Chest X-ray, PA view. Patient: 58 years old, sex F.
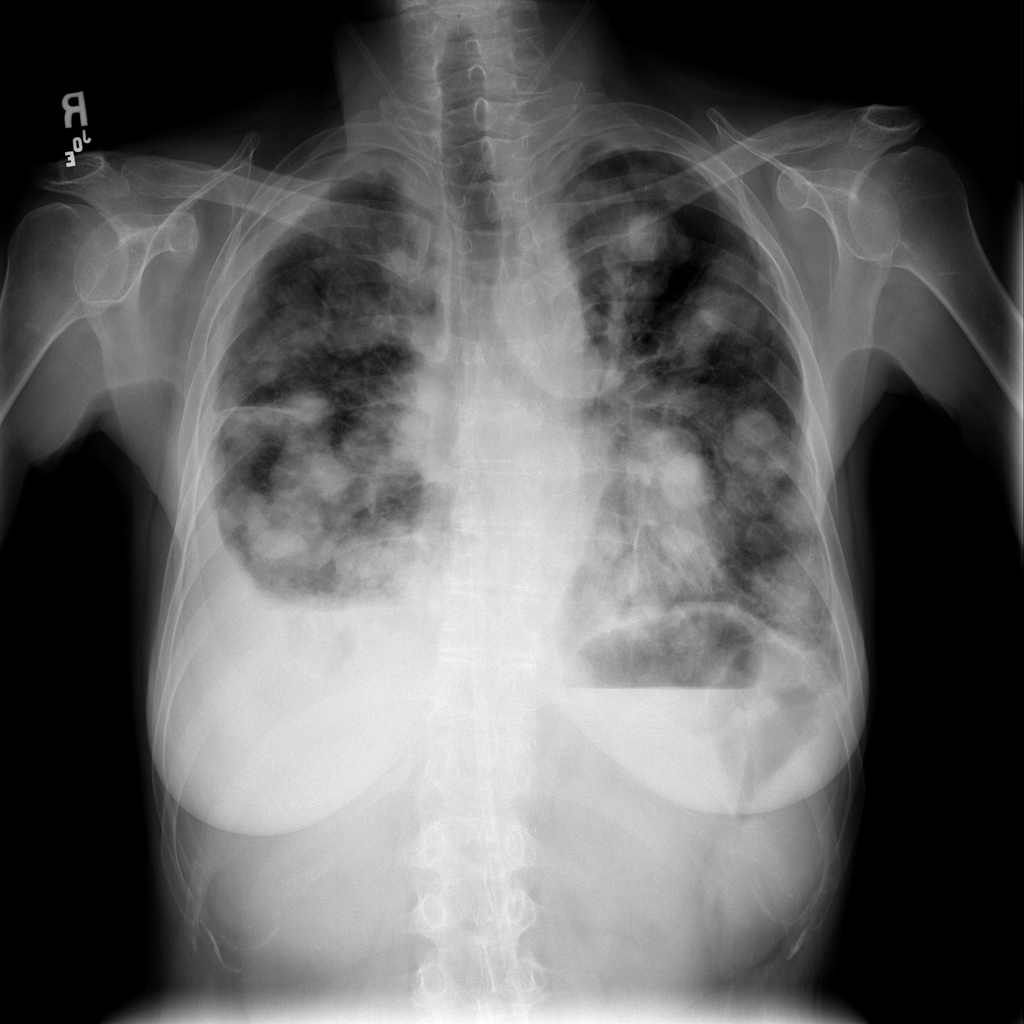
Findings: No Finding